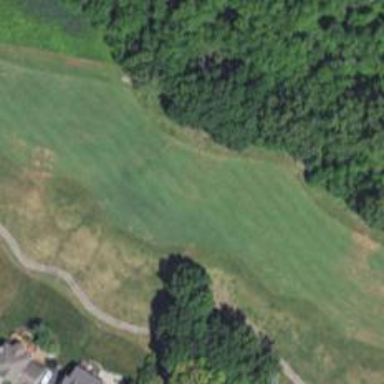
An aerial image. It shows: View of golf hole.